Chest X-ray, PA view. Patient: 32 years old, sex M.
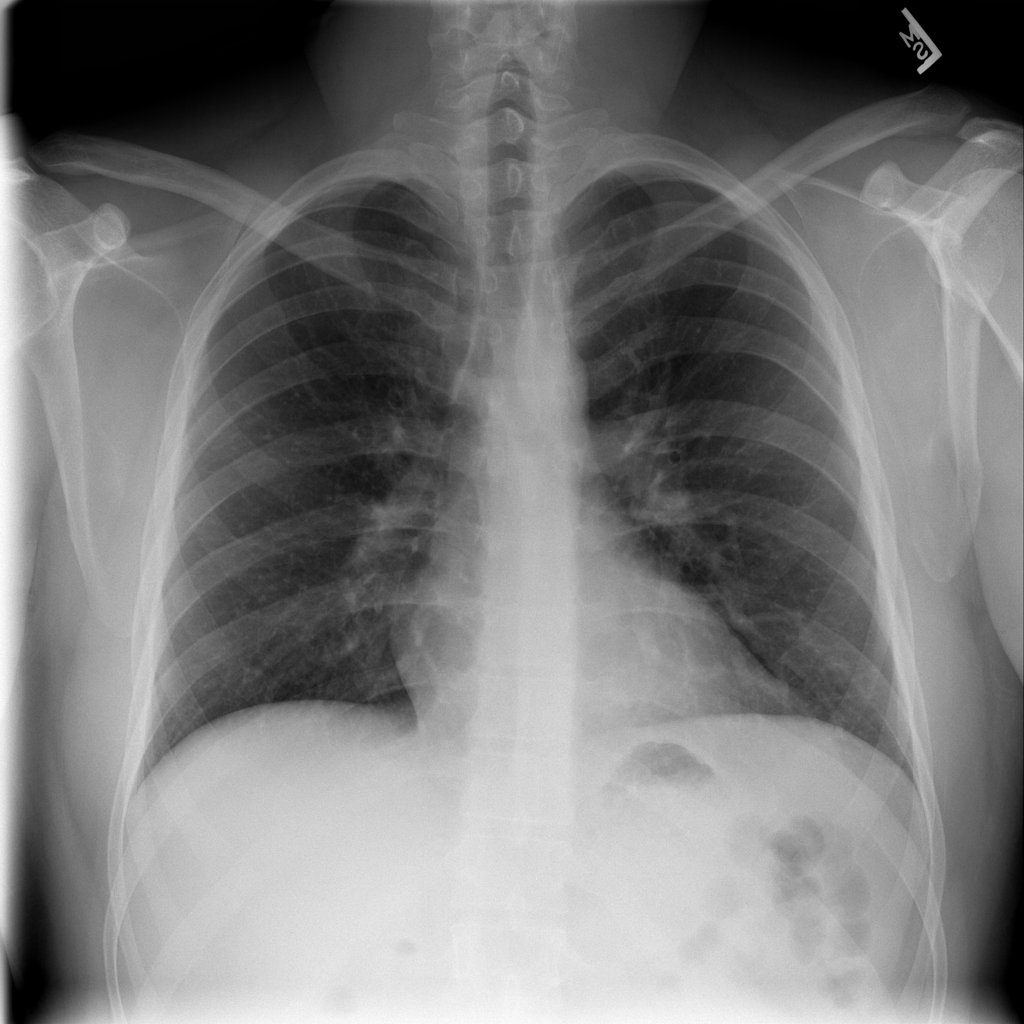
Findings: No Finding